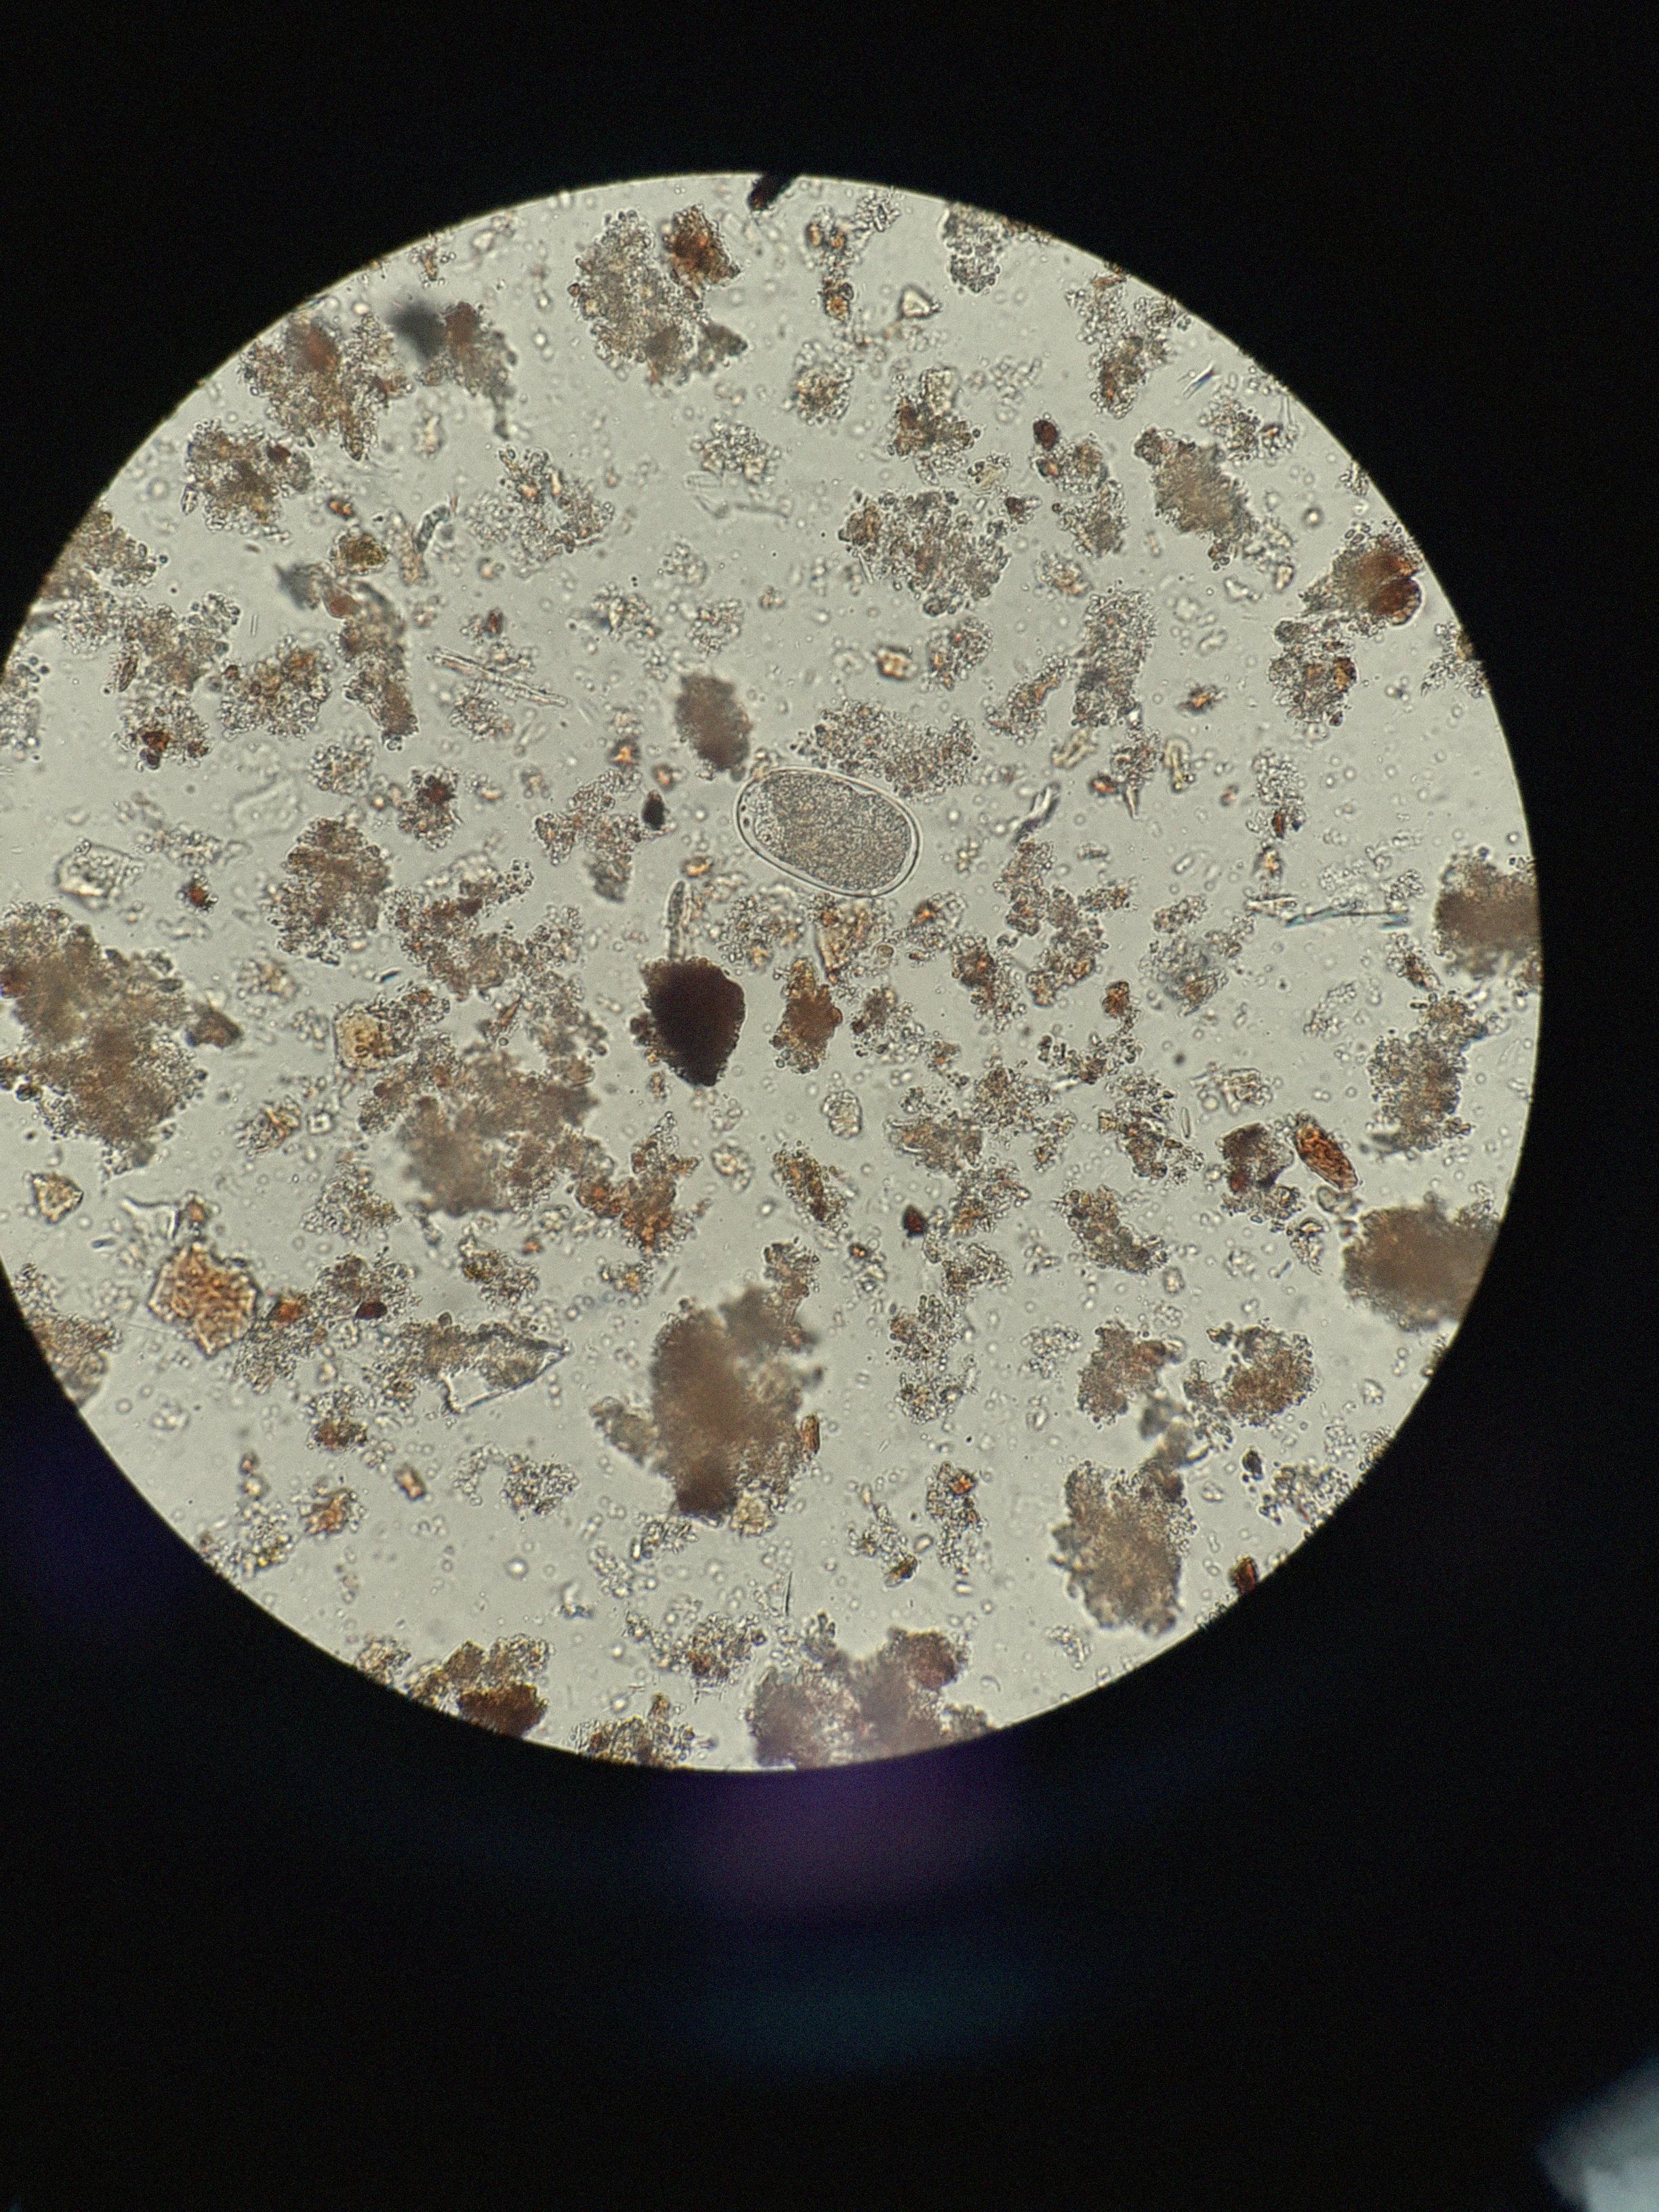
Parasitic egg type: Hookworm egg